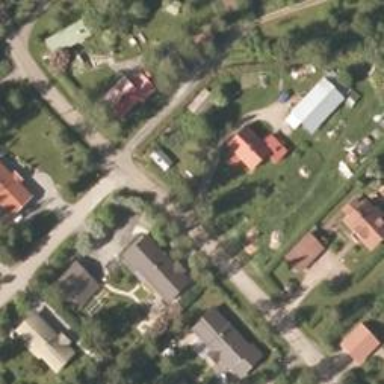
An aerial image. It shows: Suburb.